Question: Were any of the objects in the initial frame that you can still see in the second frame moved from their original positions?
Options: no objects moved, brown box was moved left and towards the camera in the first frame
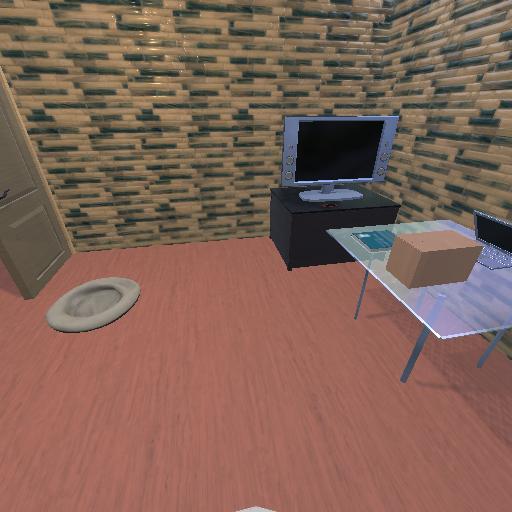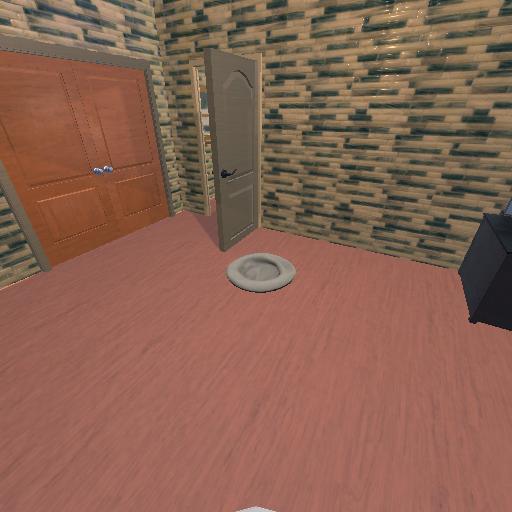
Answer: no objects moved